Question: I would like to know how to implement the slider similar to the one in the Ipad default calendar application. I have attached the image below
If you see at the bottom, it acts like a slider which allows us to select any month either by just pressing it or sliding to it.
It would be great if anyone could tell me the name of that control. I tried using UISlider but I see that it allows only 3 options:
- 'setThumbImage'- 'setMinimumTrackImage'- 'setMaximumTrackImage'
If that control is indeed a slider control, could anyone tell me how I would be able to insert multiple images/ text
Thanks
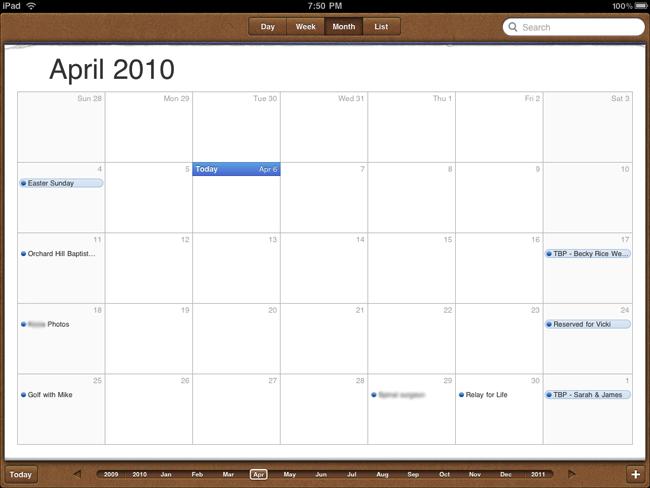
Answer: You can refer <URL> as displayed in image, you will be adding UIButtons in spite of images and most important at a time displaying more than 1 item but it won't be difficult. The Main part is only programmatically scrolling.